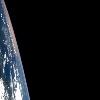
Label: space